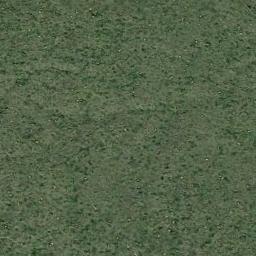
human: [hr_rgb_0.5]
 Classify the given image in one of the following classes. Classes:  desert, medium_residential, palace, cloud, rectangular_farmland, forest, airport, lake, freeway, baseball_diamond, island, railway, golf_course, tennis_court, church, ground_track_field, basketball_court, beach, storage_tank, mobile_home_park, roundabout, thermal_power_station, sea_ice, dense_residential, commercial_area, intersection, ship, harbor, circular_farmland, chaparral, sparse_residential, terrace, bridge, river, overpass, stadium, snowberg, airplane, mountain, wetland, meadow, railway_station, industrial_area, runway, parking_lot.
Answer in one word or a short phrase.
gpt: meadow